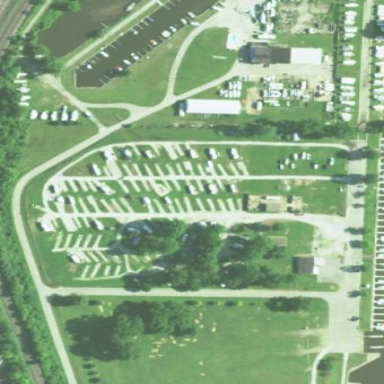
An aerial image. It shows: Campsite for tourism.